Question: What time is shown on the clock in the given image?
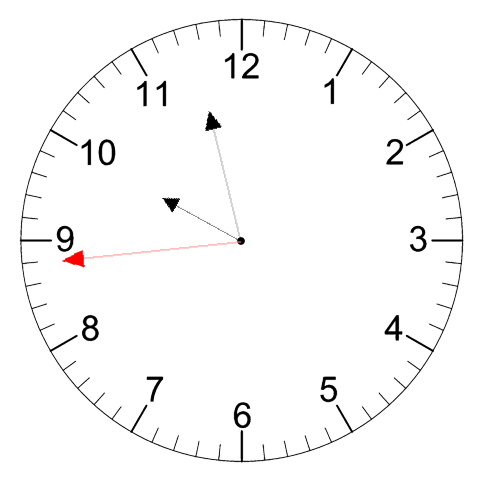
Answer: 09:57:44